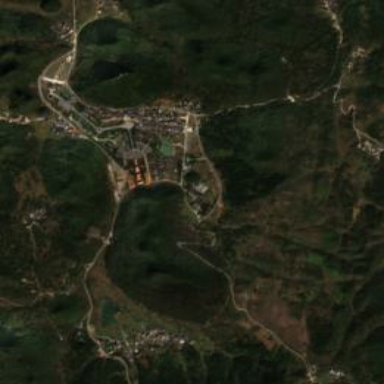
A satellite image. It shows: Ethnic township within town.